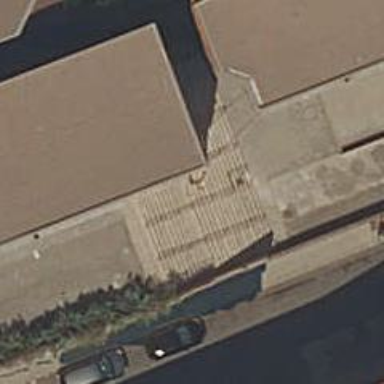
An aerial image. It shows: Set of steps on the road.